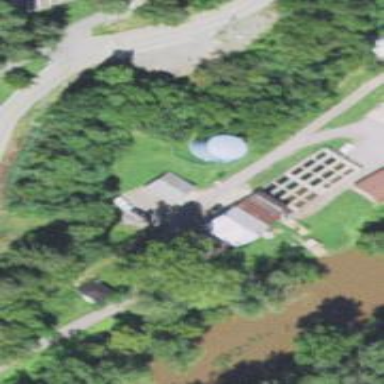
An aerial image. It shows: Industrial building housing wastewater plant.